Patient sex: M
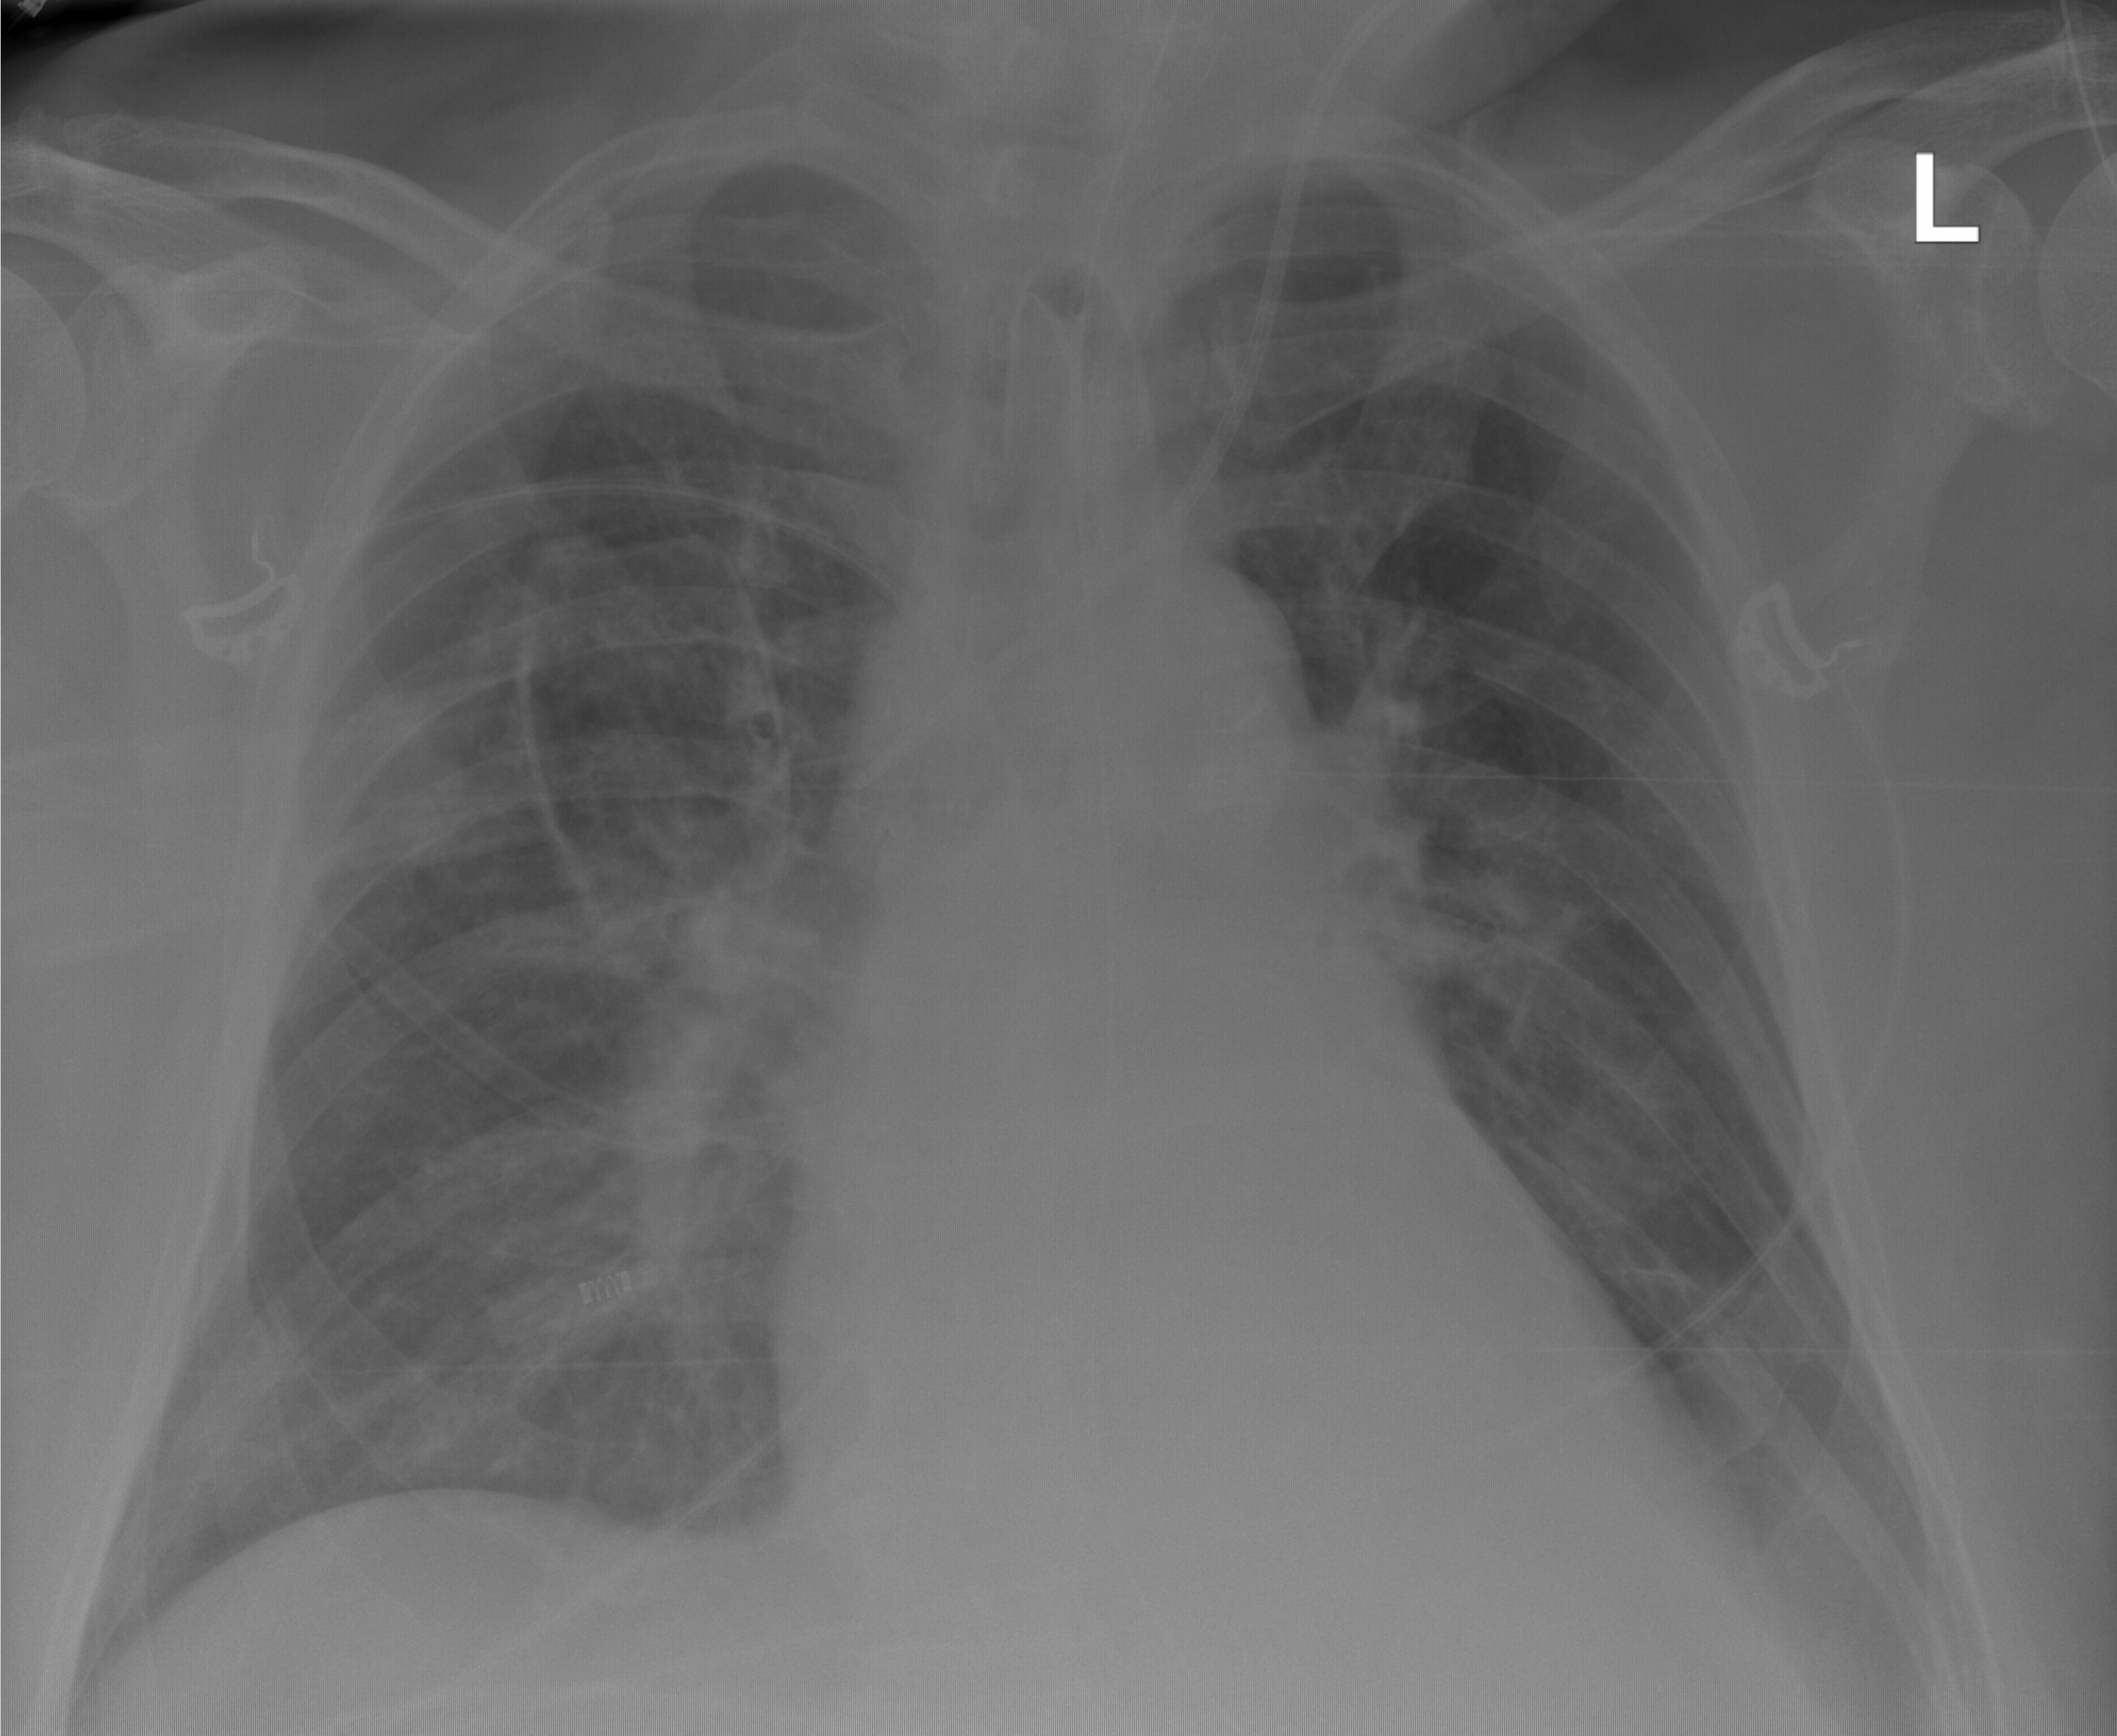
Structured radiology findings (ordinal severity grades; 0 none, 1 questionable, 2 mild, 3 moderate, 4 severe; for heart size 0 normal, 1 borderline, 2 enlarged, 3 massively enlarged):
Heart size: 1
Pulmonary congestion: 0
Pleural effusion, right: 0
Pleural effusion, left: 1
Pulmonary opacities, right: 1
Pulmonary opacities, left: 0
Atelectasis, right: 2
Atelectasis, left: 0